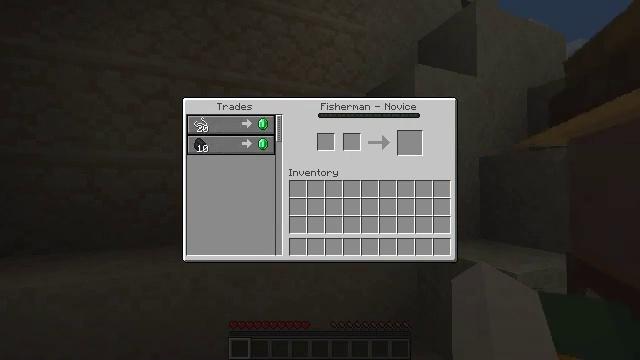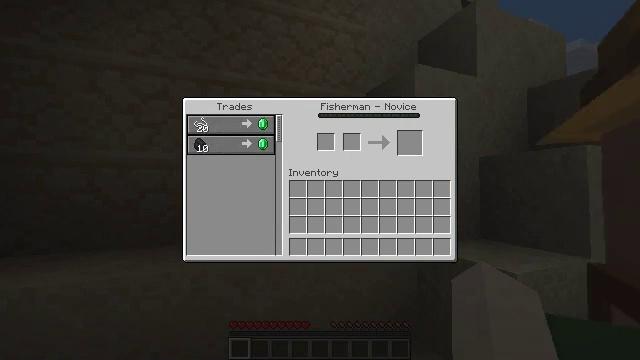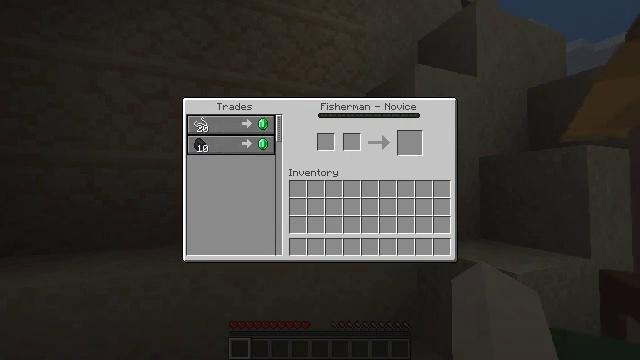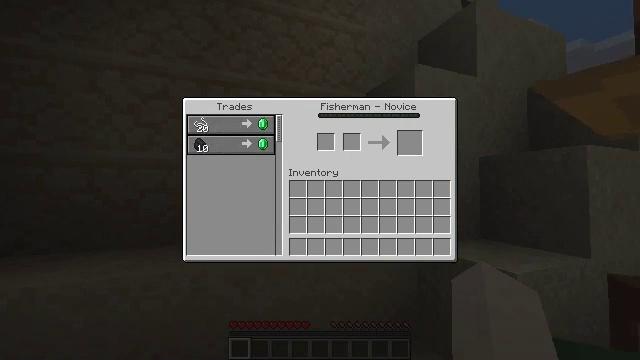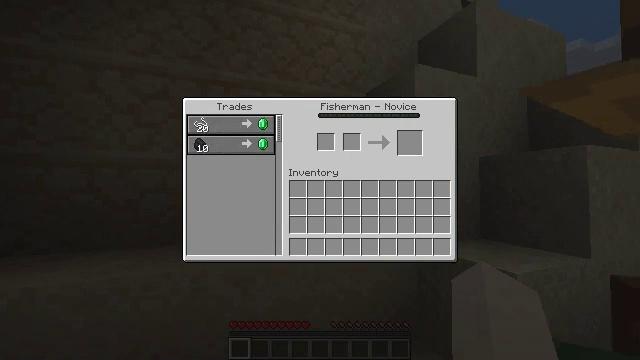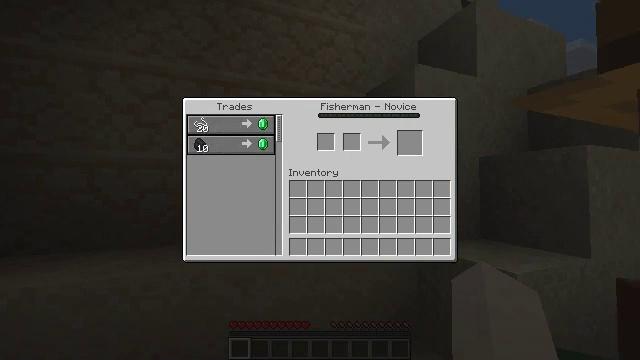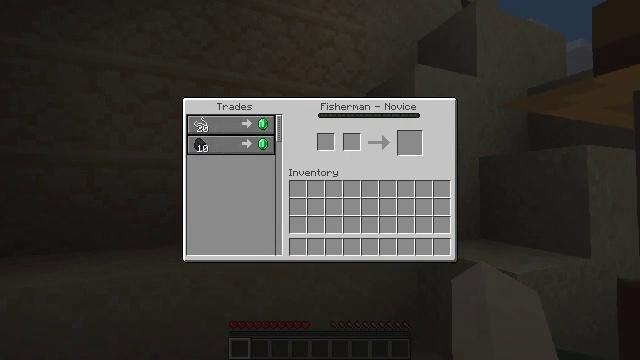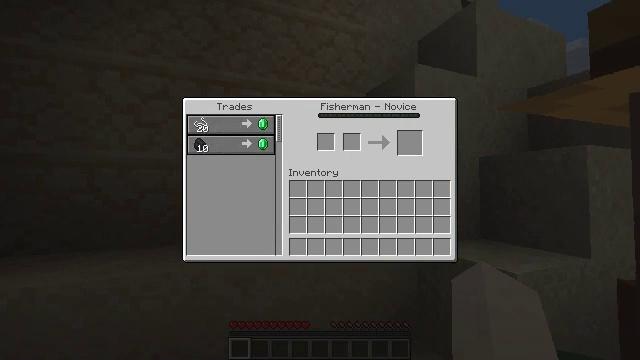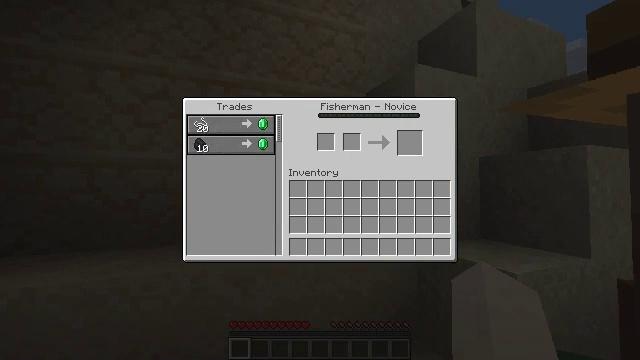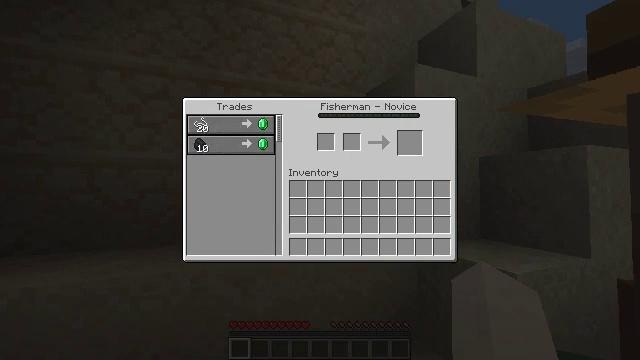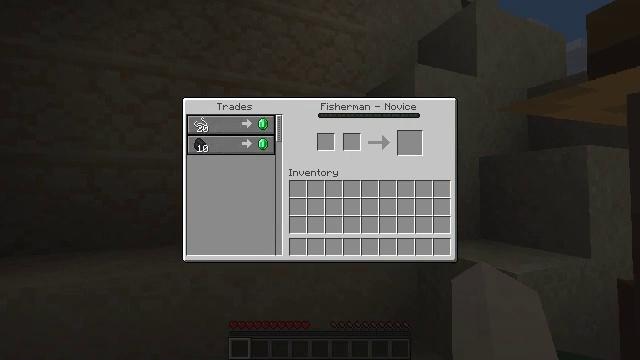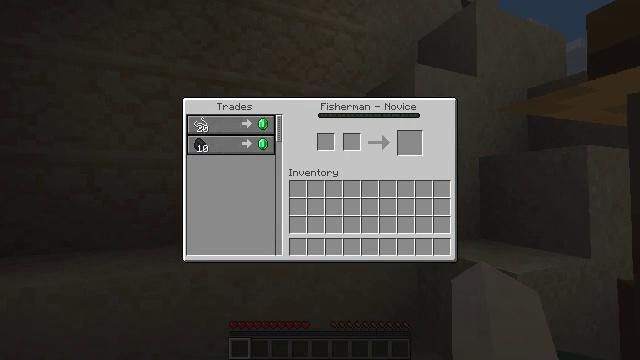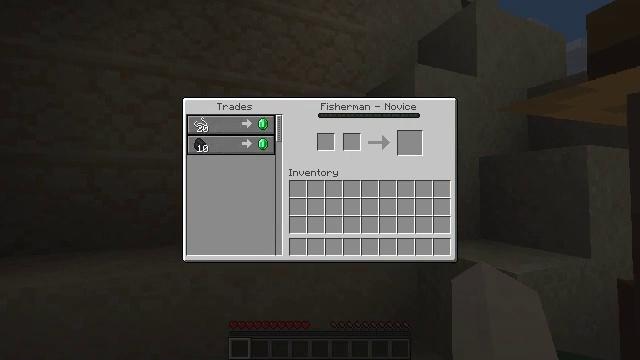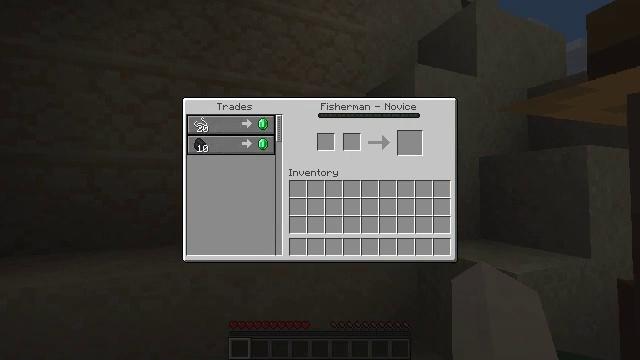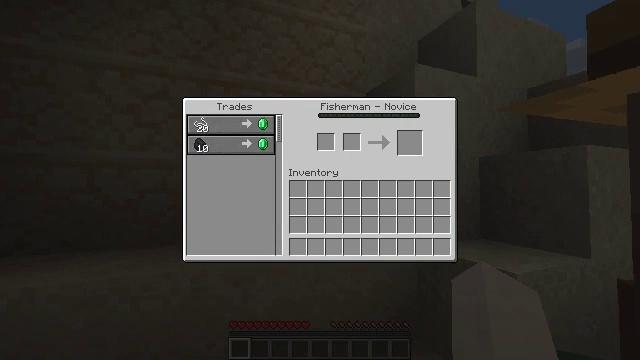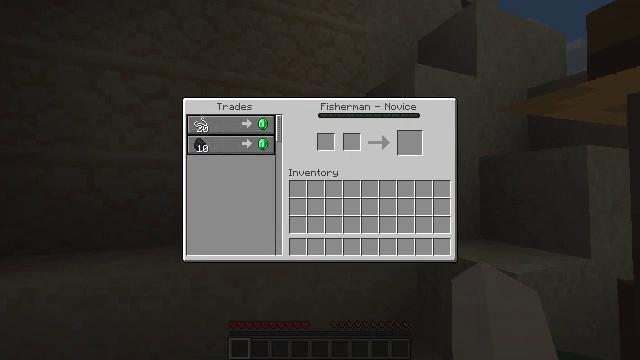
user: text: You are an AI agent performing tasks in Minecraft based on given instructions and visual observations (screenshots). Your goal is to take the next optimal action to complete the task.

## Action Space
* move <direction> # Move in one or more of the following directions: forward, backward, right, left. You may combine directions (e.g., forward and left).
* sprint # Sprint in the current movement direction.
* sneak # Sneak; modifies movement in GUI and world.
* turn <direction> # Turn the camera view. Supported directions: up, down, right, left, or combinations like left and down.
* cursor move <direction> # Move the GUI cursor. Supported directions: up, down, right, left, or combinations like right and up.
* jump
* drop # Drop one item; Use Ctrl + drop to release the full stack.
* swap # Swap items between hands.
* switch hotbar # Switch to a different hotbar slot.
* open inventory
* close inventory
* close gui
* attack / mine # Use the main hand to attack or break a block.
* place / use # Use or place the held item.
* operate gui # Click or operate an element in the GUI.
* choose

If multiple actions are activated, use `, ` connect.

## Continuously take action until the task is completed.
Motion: motion action
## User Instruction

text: Mine the chest to collect it.
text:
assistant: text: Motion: no_op
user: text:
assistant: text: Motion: no_op
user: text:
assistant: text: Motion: no_op
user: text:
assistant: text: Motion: no_op
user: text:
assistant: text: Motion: no_op
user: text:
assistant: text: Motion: cursor move up
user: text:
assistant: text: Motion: cursor move up
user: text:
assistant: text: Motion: cursor move up
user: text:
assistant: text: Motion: no_op
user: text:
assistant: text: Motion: cursor move up
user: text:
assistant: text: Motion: cursor move up
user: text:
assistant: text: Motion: no_op
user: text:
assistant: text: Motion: no_op
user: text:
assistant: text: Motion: no_op
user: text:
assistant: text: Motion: no_op
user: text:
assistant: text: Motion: no_op
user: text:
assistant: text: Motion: no_op
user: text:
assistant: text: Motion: no_op
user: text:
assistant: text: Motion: cursor move left and down
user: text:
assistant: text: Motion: cursor move left and down
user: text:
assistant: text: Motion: cursor move left
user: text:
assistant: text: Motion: cursor move left
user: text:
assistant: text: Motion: cursor move left
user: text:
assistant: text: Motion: cursor move left
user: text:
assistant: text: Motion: no_op
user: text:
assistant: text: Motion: no_op
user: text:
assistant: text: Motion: cursor move right and up
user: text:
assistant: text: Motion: cursor move right
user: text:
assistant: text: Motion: no_op
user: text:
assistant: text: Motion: no_op